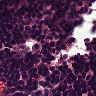
Metastatic tissue present: no